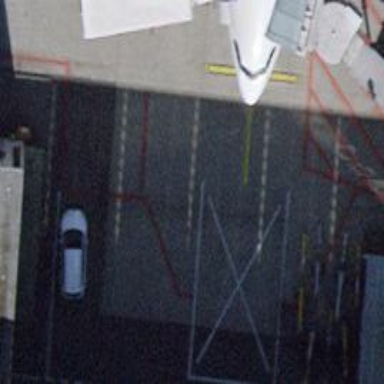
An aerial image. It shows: Airport parking position.